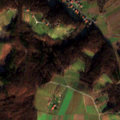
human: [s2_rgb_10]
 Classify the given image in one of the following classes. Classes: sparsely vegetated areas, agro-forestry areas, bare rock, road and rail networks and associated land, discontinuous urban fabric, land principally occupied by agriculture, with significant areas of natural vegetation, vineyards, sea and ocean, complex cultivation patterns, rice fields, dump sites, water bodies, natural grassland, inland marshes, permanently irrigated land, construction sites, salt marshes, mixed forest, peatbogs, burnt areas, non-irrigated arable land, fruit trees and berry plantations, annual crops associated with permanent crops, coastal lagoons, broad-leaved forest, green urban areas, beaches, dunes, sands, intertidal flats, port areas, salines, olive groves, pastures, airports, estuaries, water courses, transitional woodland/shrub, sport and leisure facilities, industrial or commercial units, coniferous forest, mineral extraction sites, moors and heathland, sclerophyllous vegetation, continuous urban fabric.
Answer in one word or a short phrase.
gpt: discontinuous urban fabric, non-irrigated arable land, complex cultivation patterns, broad-leaved forest